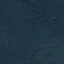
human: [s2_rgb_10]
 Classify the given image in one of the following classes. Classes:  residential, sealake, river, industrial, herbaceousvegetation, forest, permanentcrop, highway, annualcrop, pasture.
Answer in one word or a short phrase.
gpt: Forest